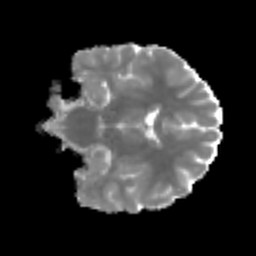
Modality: MD
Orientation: coronal
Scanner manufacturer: siemens
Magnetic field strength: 3 T
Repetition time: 3.6 s
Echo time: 0.092 s